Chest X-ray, PA view. Patient: 52 years old, sex F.
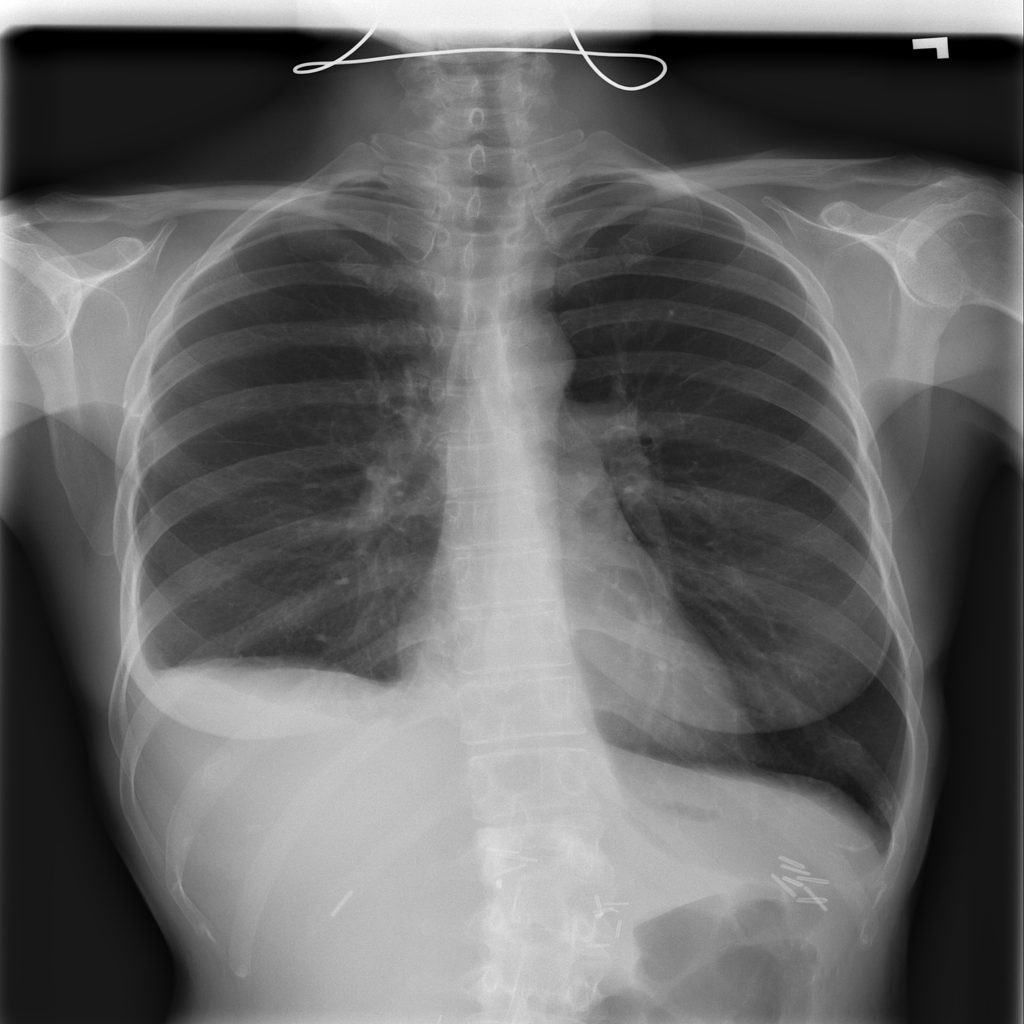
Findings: Atelectasis, Infiltration